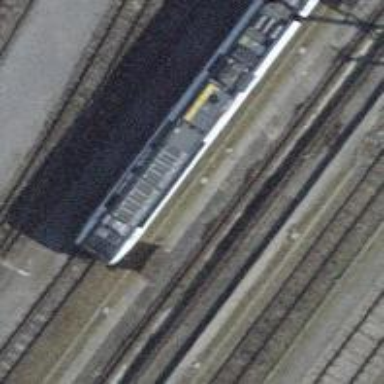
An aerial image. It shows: Narrow-gauge railway with single track running through yard. The railway is electrified with contact line.